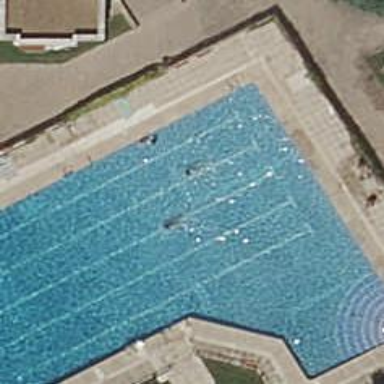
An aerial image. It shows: Swimming pool located in leisure land.